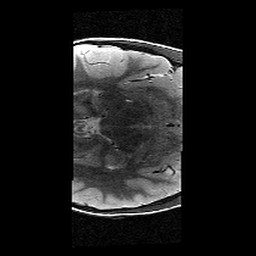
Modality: T2w
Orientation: axial
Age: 9
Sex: male
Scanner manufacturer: siemens
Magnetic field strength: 3 T
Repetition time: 9.23 s
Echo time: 0.067 s